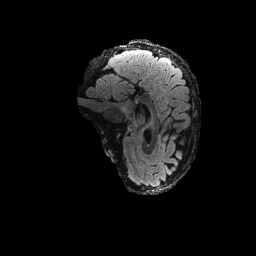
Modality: FLAIR
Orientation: sagittal
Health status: ill
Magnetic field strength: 3 T